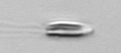
Label: Chrysochromulina